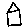
Label: house